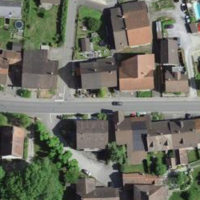
EUNIS habitat code: 54
Species observed at this site:
Geranium robertianum